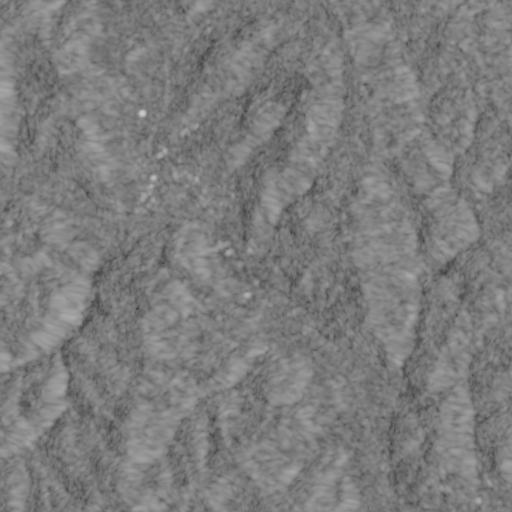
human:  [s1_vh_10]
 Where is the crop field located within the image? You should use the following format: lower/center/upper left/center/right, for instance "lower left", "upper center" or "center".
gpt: The crop field is located in the lower right of the image.
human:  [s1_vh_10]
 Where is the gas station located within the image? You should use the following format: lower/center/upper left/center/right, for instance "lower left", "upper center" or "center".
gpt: The gas station is located in the center of the image.
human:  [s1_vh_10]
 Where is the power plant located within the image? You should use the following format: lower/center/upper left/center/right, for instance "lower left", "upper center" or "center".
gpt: There is no power plant in the image.

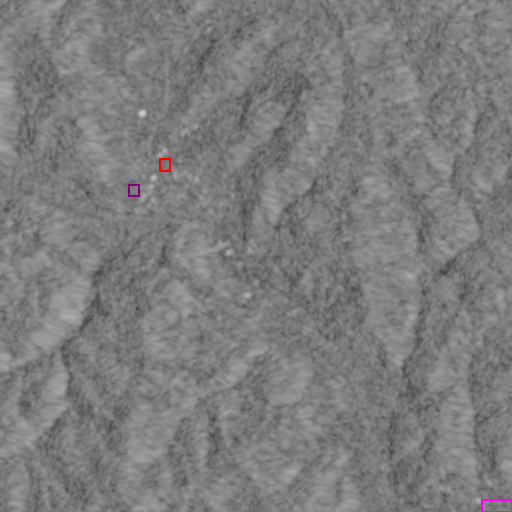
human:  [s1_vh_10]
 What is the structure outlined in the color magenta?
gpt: The structure outlined in magenta is a crop field.
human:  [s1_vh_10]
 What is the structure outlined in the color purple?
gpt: The structure outlined in purple is a park.
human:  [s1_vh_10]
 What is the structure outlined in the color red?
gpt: The structure outlined in red is a track.
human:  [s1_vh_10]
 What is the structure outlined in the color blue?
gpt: There is no blue outline.